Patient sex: M
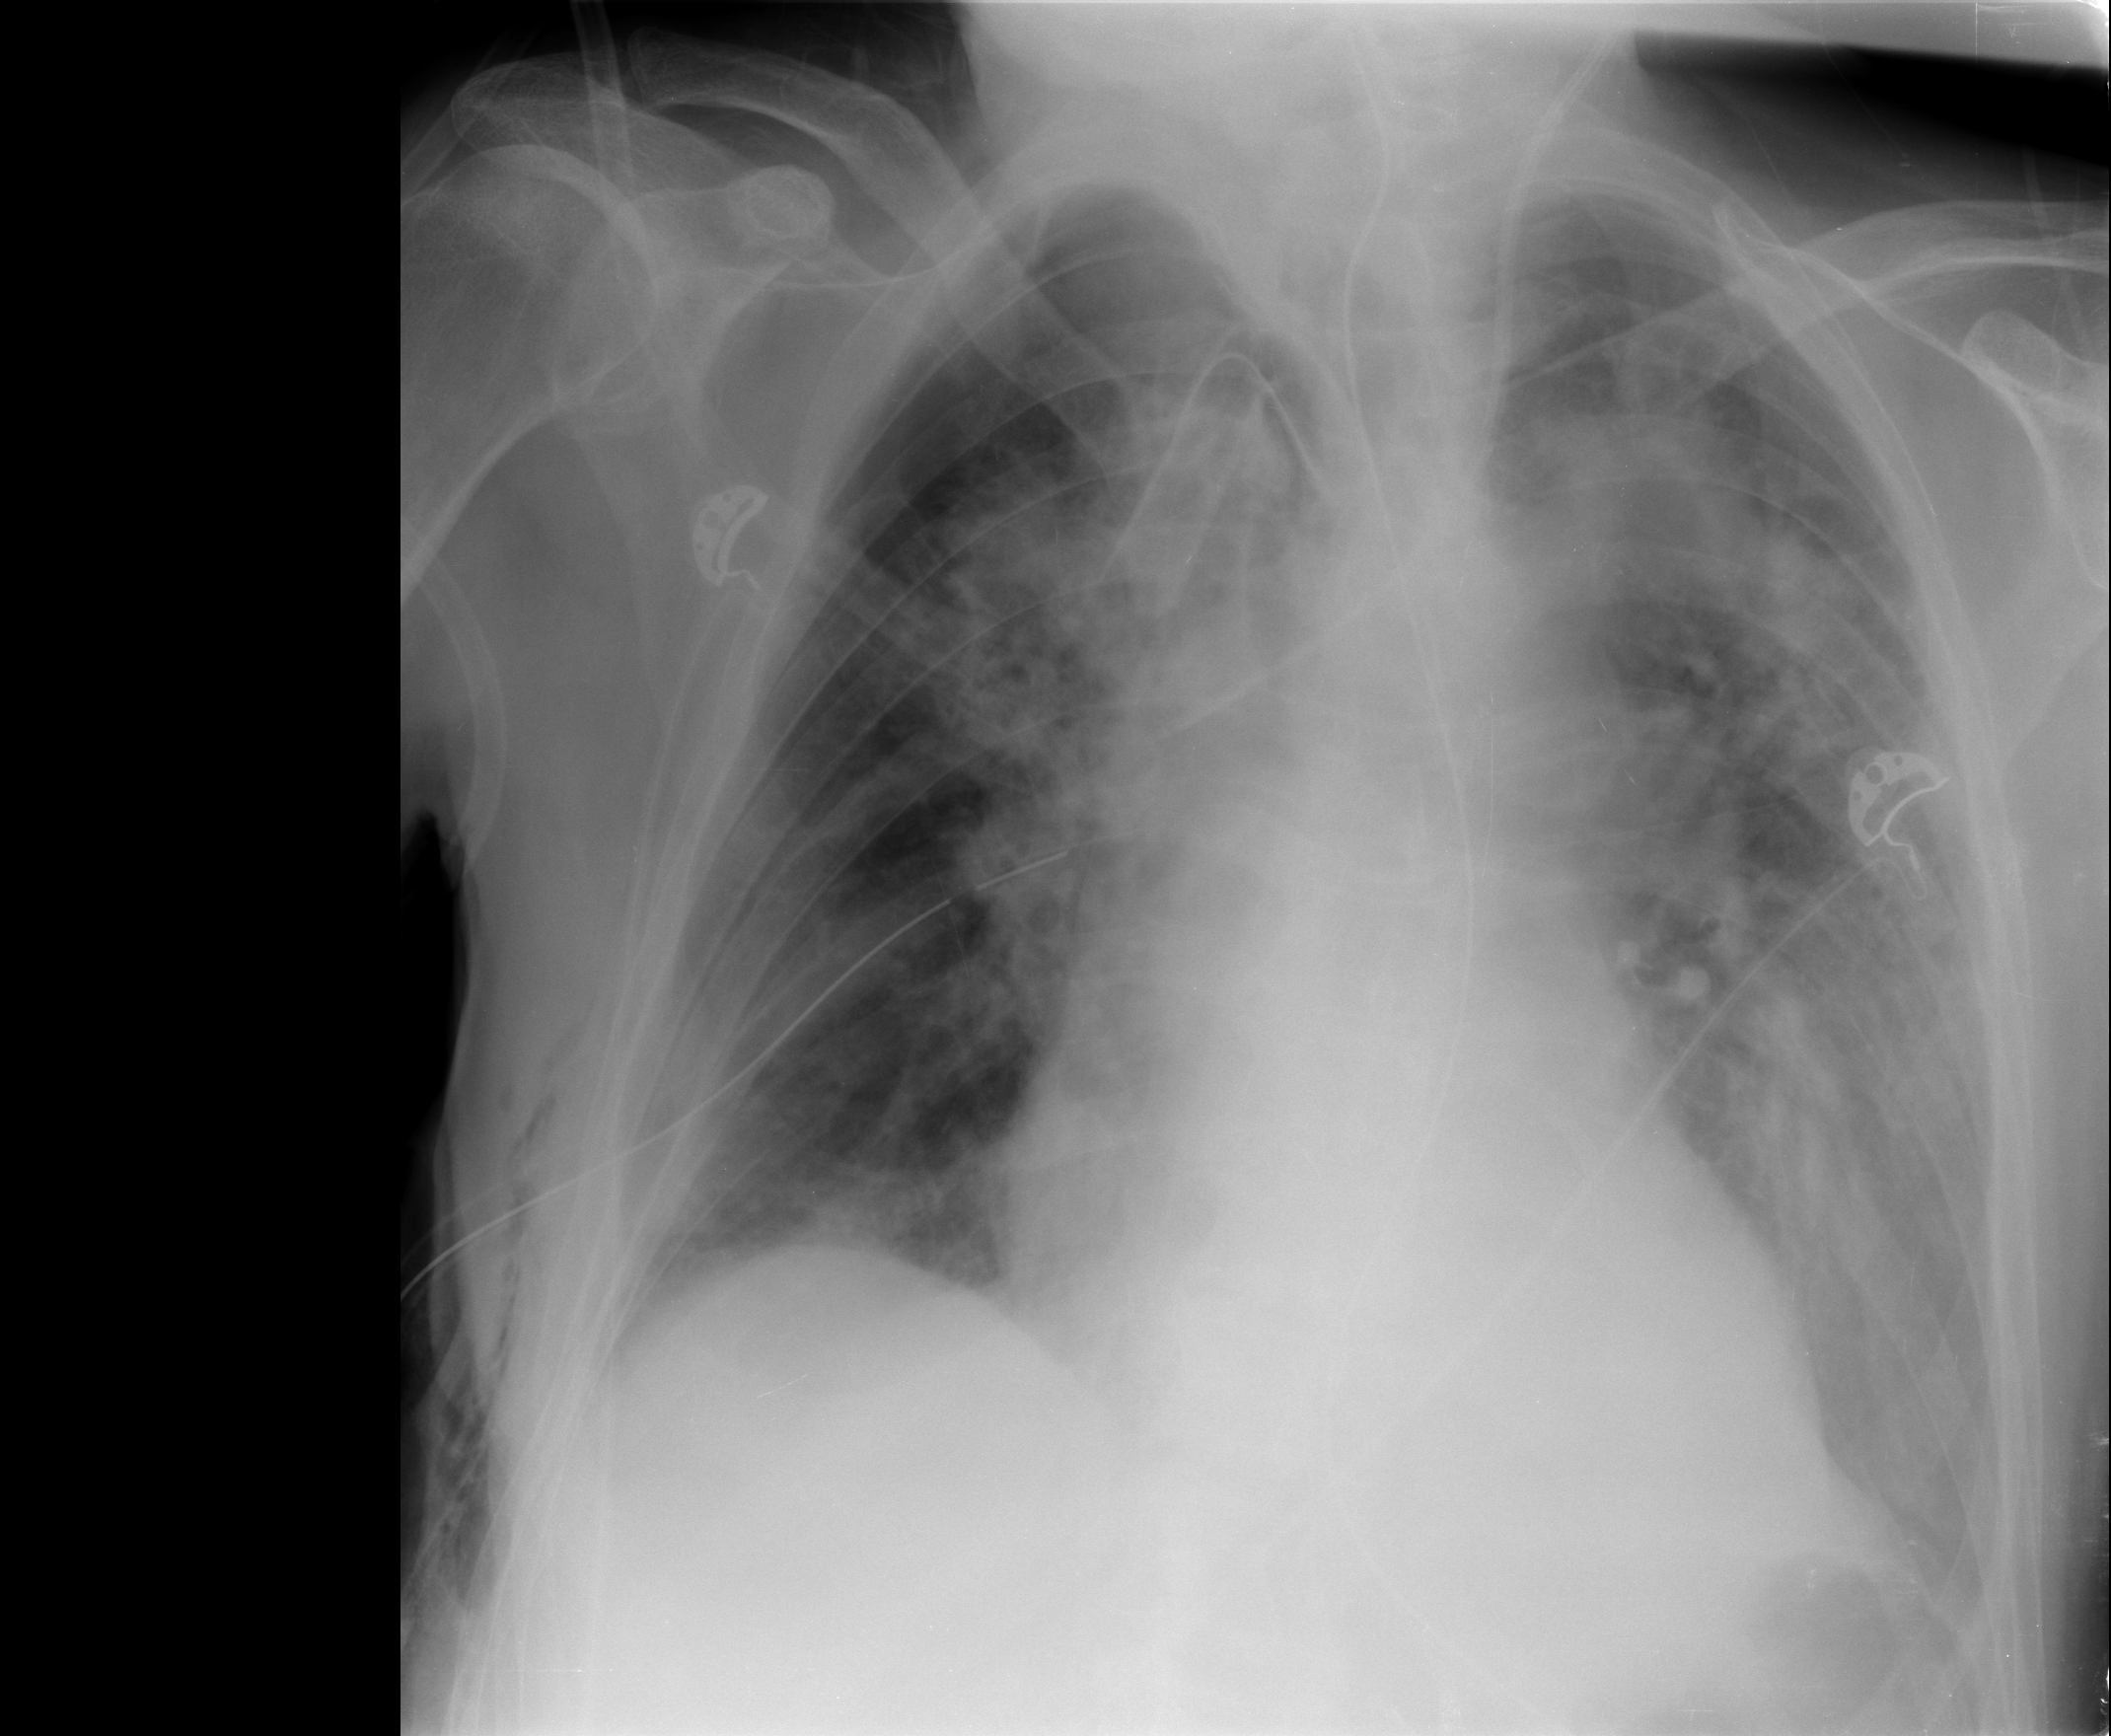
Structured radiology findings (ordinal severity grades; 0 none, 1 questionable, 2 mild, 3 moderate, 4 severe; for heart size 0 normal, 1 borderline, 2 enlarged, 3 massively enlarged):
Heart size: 0
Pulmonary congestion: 3
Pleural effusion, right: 0
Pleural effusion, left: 2
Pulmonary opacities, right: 3
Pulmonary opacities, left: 4
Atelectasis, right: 2
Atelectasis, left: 2